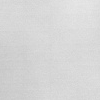
Atmospheric dust classification: dusty